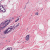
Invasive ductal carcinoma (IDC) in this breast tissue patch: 0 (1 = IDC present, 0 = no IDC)